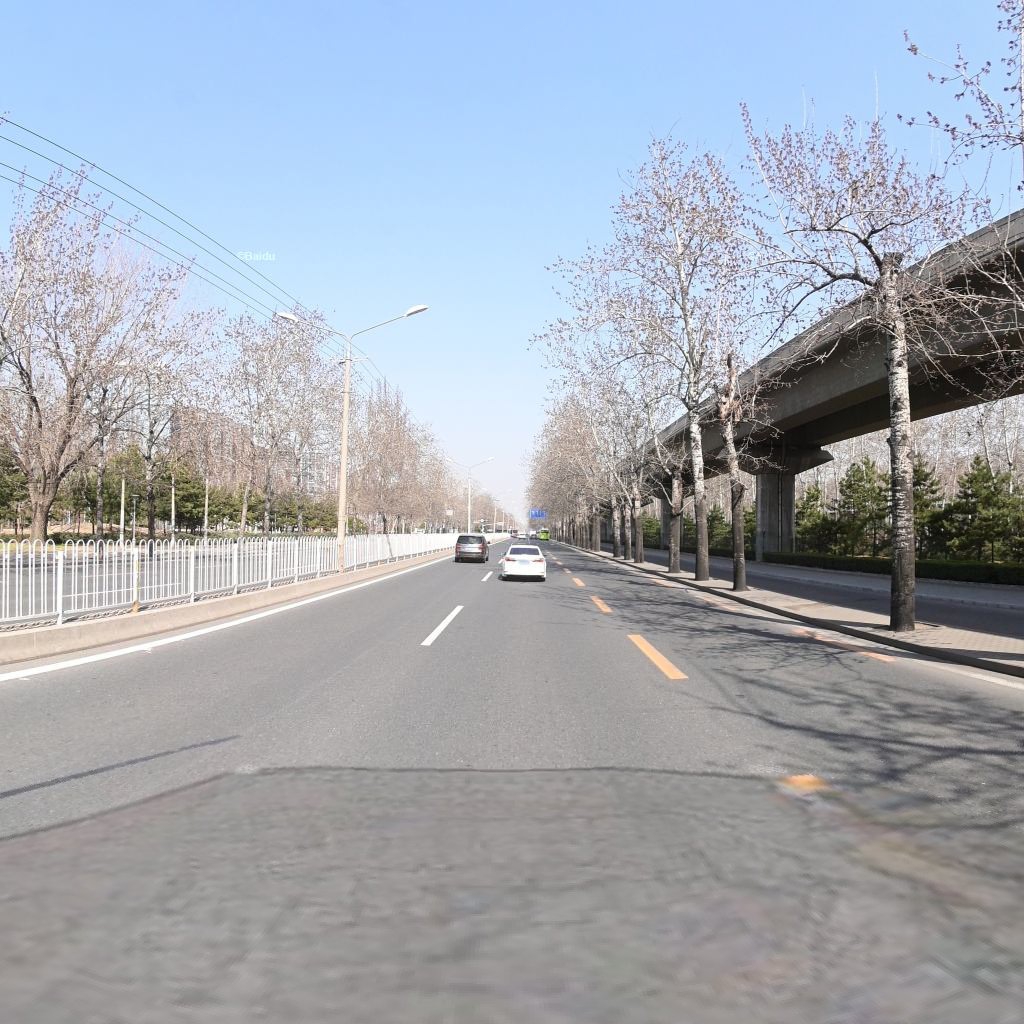
Region: Chaoyang
Road damage annotations: longitudinal patch